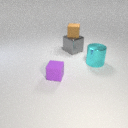
large cyan metal cylinder to the right of large gray metal cube